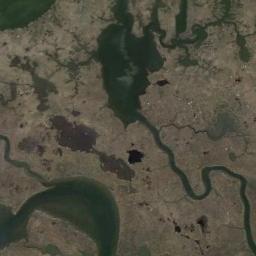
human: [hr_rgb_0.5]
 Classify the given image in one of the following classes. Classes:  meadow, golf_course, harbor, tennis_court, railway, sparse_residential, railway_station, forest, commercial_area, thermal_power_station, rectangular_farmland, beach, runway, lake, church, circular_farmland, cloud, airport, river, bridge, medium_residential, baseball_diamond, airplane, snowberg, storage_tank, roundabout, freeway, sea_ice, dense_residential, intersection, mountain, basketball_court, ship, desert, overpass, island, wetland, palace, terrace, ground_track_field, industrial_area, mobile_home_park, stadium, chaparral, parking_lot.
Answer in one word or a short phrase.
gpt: wetland